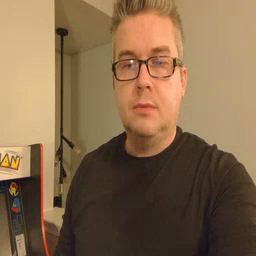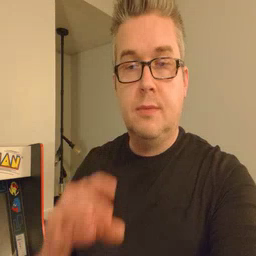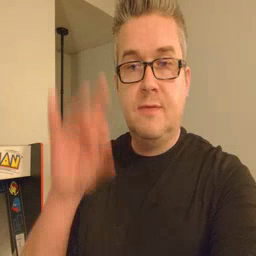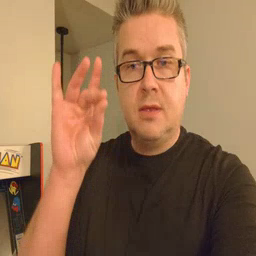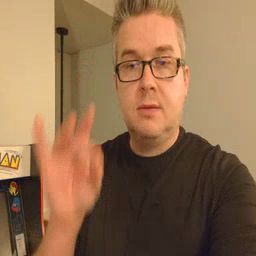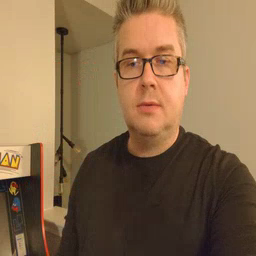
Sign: find